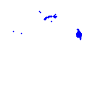
Particle: proton